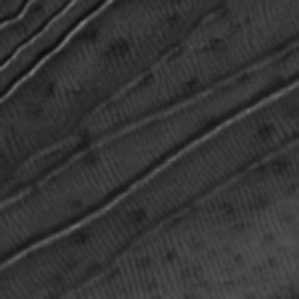
Label: frost